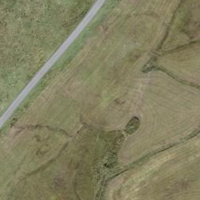
EUNIS habitat code: 23
Species observed at this site:
Filipendula ulmaria